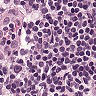
Metastatic tissue present: no